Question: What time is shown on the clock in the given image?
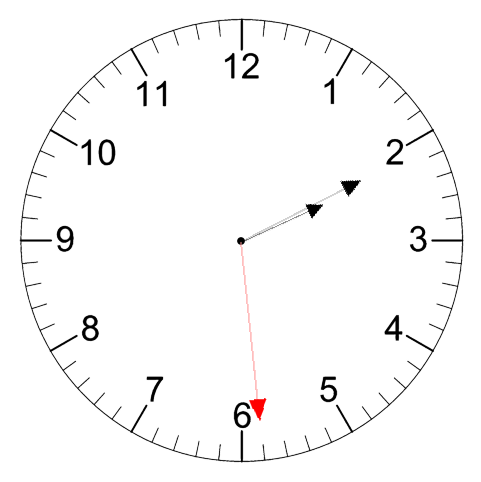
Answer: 02:10:29